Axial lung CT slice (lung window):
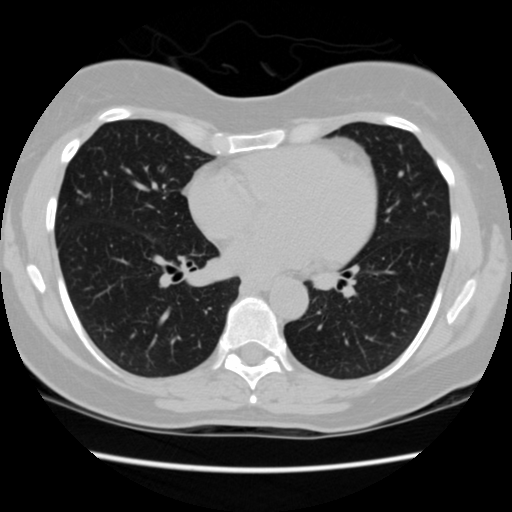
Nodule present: no